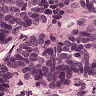
Metastatic tissue present: yes